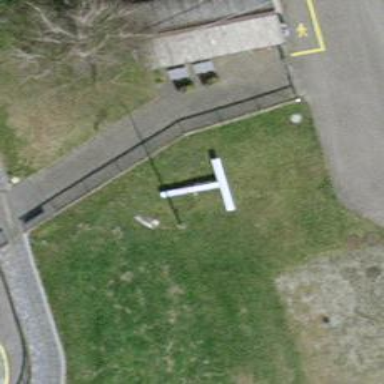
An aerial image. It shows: Windsock at the airport.